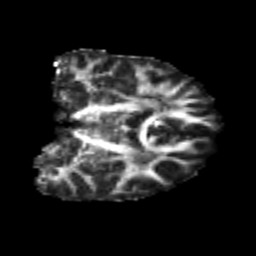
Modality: FA
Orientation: coronal
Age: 20
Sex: male
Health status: healthy
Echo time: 0.074 s